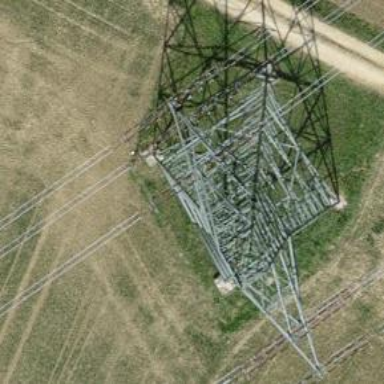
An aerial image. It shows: Towering power structure.